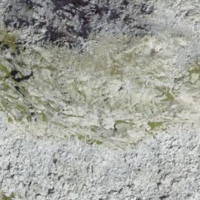
EUNIS habitat code: 48
Species observed at this site:
Jacobaea incana
Saxifraga bryoides
Sempervivum montanum